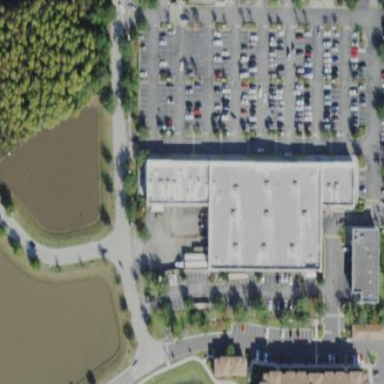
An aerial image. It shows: Commercial building.